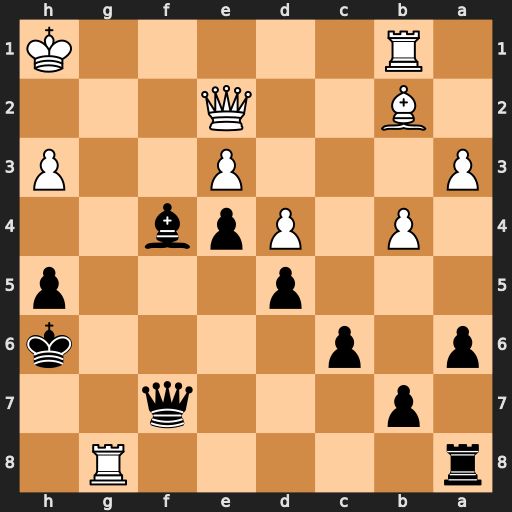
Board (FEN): r5R1/1p3q2/p1p4k/3p3p/1P1Ppb2/P3P2P/1B2Q3/1R5K
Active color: b
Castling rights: -
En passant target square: -
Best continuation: Rxg8 exf4 Rg3 Rg1 Rxh3+